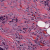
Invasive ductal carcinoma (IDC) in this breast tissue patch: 1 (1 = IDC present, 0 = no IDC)